Question: I am reading an MSDN article for learning XAML: <URL>
It says the collection's element tag can be omitted, based on the XAML rules for processing collections such as IList.

I can't find the XAML rules for processing collection that it says.
I have searched for an hour to find out this rule. I can only find out information
> "The Children collection of a Panel element can only consist of
UIElement objects. Adding a UIElement child to a Panel implicitly adds
it to the UIElementCollection for the Panel element."
in this article: <URL>
Please let me know what is XAML rules for processing collection.
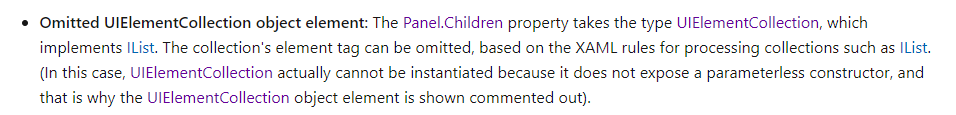
Answer: There are three things going on here, all described by <URL>, but in some cases elaborated elsewhere:
1. The StackPanel.Children element may be omitted. This is because the Panel class, which StackPanel inherits, uses the [ContentProperty] attribute to indicate that the Children property is to be used when content is specified without an element tag.
2. An element tag for the collection type itself may be omitted, because the Panel.Children property has the type UIElementCollection, which implements IList, and the XAML syntax rules specify that the XAML compiler will implicitly add items declared as content elements to the existing collection for the current element. This is documented by the Collections and collection types for XAML page. Note that in this case, the collection itself is implicitly specified, per the previous point.
3. In fact, one may not actually specify the UIElementCollection element tag, because this would indicate the instantiation of a whole new collection object to be assigned to the Children property, but the property itself is read-only, so this is prohibited. I find the documentation's explanation (which it provides parenthetically in the passage you show in your post) misleading; it is correct to note that the class has no parameterless constructor, but there are ways in XAML around that limitation. The real problem is that even if one could construct a new instance of the collection, it can't be assigned to the Children property.